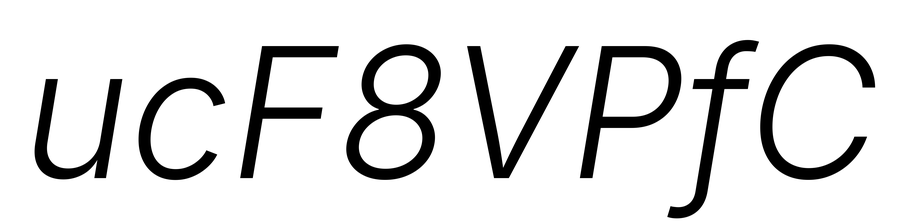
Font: Inter-Italic_Light_Italic